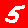
Digit: 5